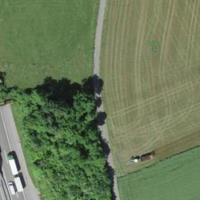
EUNIS habitat code: 57
Species observed at this site:
Symphoricarpos albus